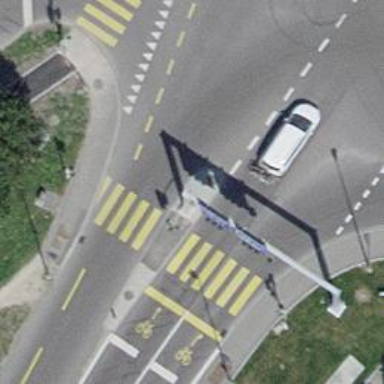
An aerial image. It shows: Road crossing with traffic signals.